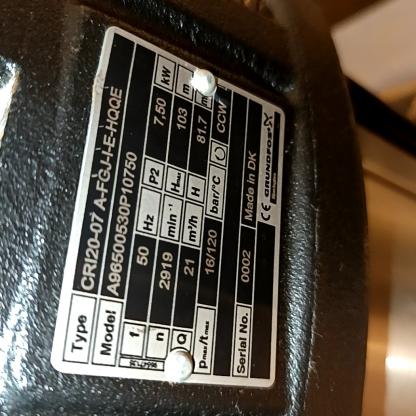
Klasa: tabliczka-znamionowa